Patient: sex M, age 35
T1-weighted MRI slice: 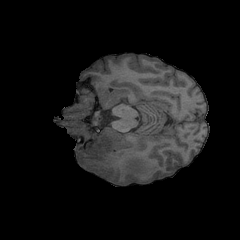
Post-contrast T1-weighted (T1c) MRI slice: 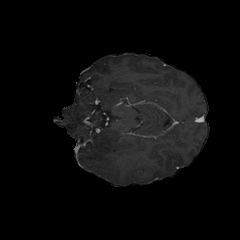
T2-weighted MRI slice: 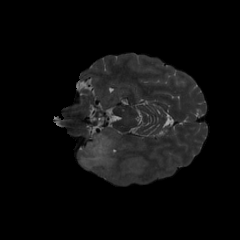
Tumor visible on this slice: yes
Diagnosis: Astrocytoma, IDH-mutant
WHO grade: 4